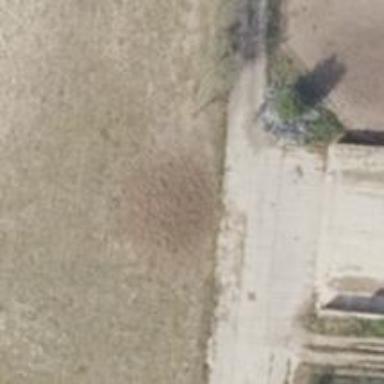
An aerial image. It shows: Concrete driveway.